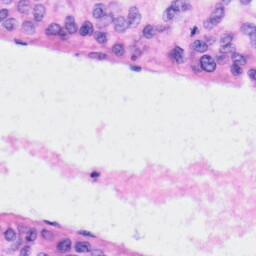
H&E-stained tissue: Liver